Question: I try to add DDMathParser library to my project, but i get two linking errors. I'm a newbie in Objective-C programming, and it's still tricky for me.
Below there is a snapshot of the errors i get:
What should i do?
I also tried CGMathParser but i didn't manage to solve some errors i get.
<URL>
Any advice?
Thanks
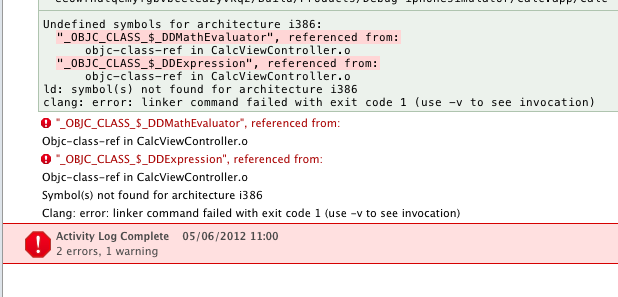
Answer: It looks like you've copied in the headers, but not actually linked the source files in. In other words, Xcode isn't compiling DDMathParser into your project.
This page on the DDMathParser wiki has information on what you're supposed to do: <URL>